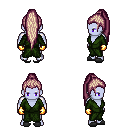
a pixel art fantasy rpg character, male body template, dark elf, purple skin, green robe, red pants, white blonde extra-long topknot hairstyle, gold gloves, gray slippers, four views (front, back, left, right), 2x2 character sprite sheet, small pixel art, hard edges, no anti-aliasing